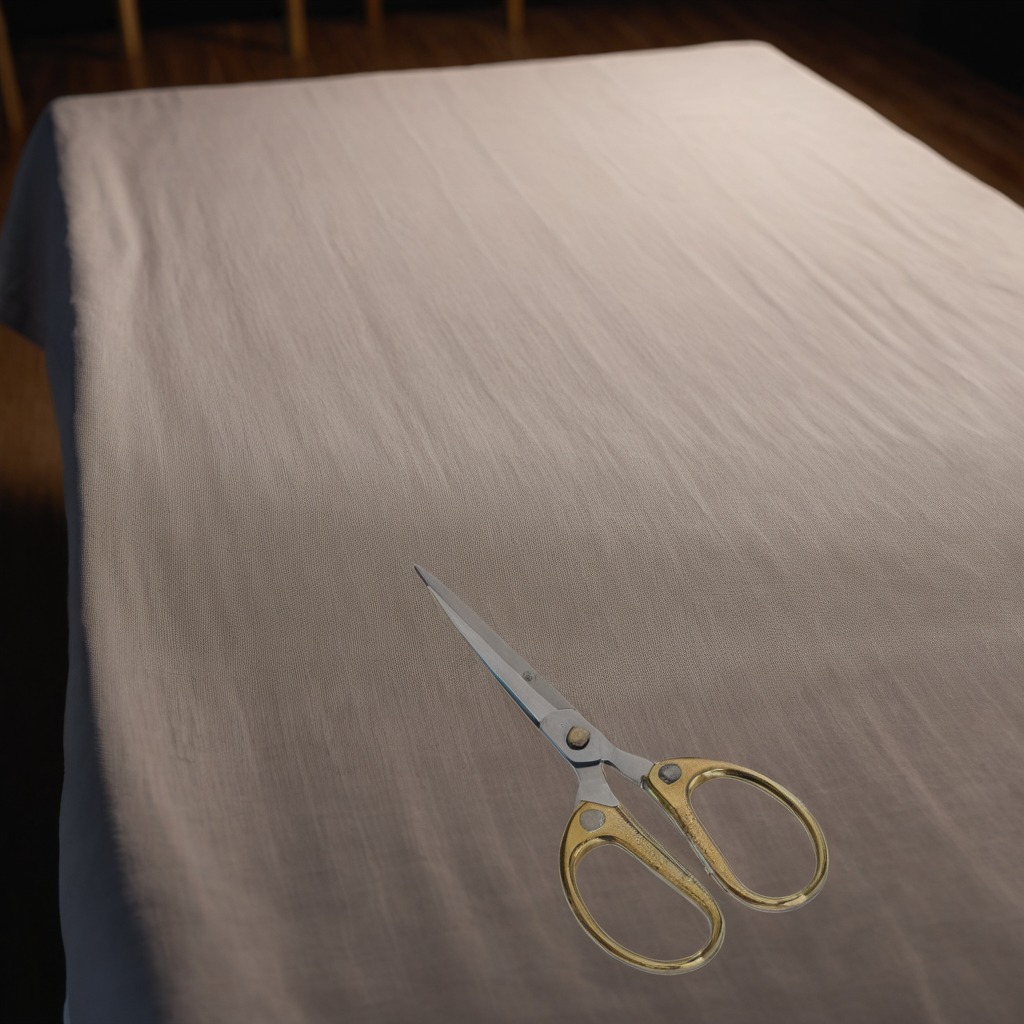
A scissor is lying on the wooden table.